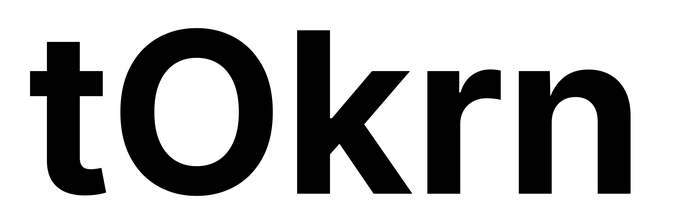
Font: Inter_Bold